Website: bh-photo
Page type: order-tracking
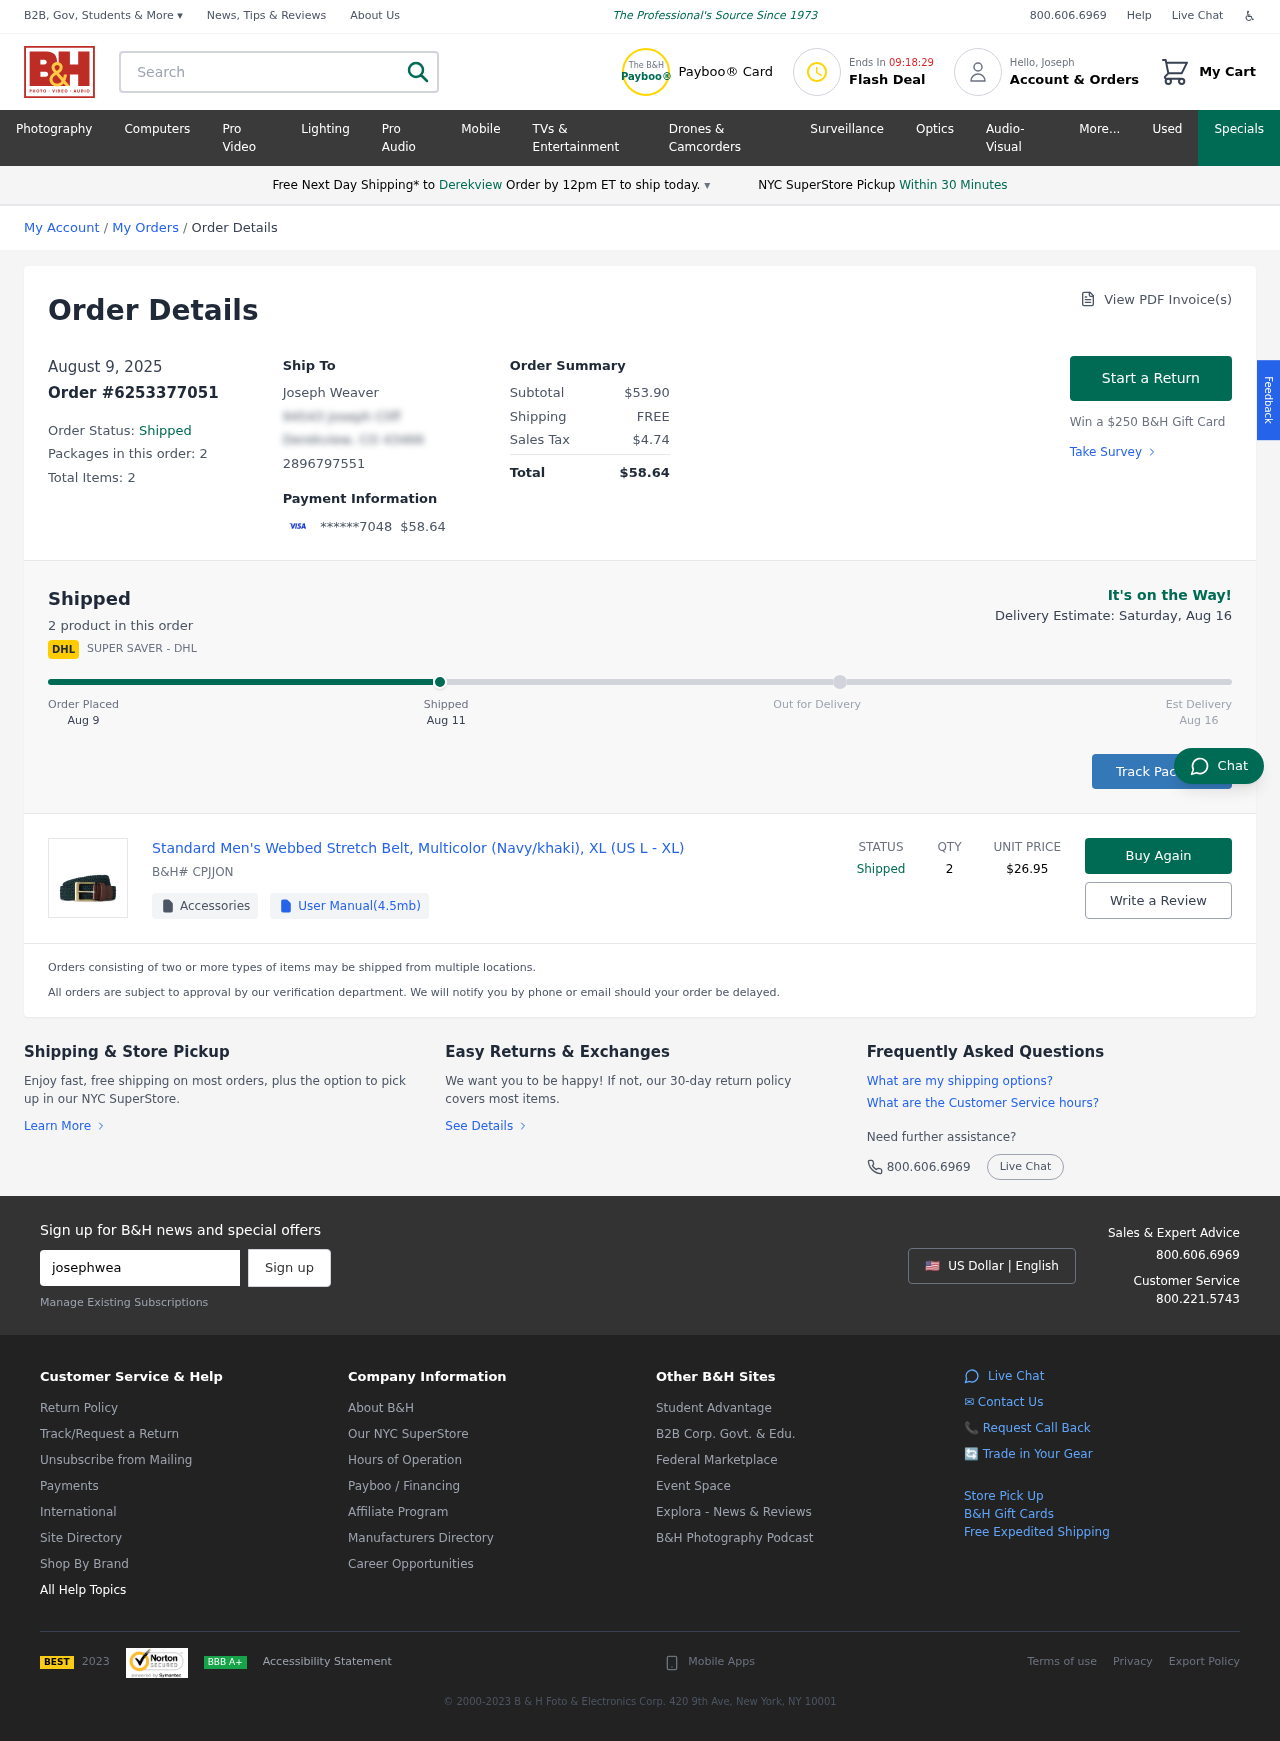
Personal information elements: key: PII_CARD_LAST4
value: ******7048
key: PII_CITY
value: Derekview
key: PII_EMAIL
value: josephweaver@gmail.com
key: PII_FIRSTNAME
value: Joseph
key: PII_FULLNAME
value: Joseph Weaver
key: PII_PHONE
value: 2896797551
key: PII_STREET
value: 94543 Joseph Cliff
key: PII_CITY_STATE_ZIP
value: Derekview, CO 43466
Product elements: key: PRODUCT1_NAME
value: Standard Men's Webbed Stretch Belt, Multicolor (Navy/khaki), XL (US L - XL)
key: PRODUCT1_PRICE
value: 26.95
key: PRODUCT1_QUANTITY
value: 2
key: PRODUCT1_SKU
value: CPJJON
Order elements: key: ORDER_DATE
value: Aug 9
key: ORDER_DATE
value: August 9, 2025
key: ORDER_ID
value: Order #6253377051
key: ORDER_NUM_PACKAGES
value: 2
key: ORDER_NUM_ITEMS
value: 2
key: ORDER_NUM_ITEMS
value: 2 product
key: ORDER_TOTAL
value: $58.64
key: ORDER_SUBTOTAL
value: $53.90
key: ORDER_SHIPPING_COST
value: FREE
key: ORDER_TAX
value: $4.74
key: ORDER_DELIVERY_DATE
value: Aug 16
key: ORDER_DELIVERY_DATE
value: Delivery Estimate: Saturday, Aug 16
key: ORDER_SHIPPING_DATE
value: Aug 11
Search elements: key: HEADER_SEARCH
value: Search